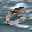
Label: 0